Question: I need help with my 'iPhone' application. I currently have 5 'UIButtons' in a view linked with different 'IBActions'. The buttons are placed one close to each other. I would like to know how to make the user able to press just by dragging his finger on the buttons instead of pulling the finger away from the screen of his device and tap on a different button.
If you can't understand how the buttons are placed here's a picture ^.^

Thanks!
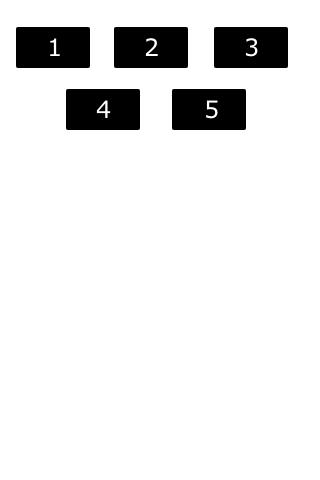
Answer: In each of the buttons, you could set the 'Touch Drag Outside' event AND the 'Touch Drag Enter' button event from the to call the appropriate IBAction, so that the method is called when any one of them is touched and while the finger is still dragging toward the others. It may require two events for every button, depending on what exact behaviour you're looking for.
Remember that although it may deviate from the Model-View-Controller (MVC) way of doing things, one can set an IB element to call multiple IBActions and multiple events can be used to call the same IBAction.
The events will be listed in the connection inspector after you select each button. Press CMD+2 to jump to the connection inspector tab.